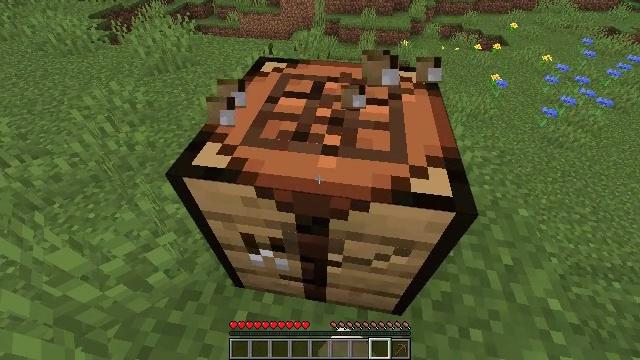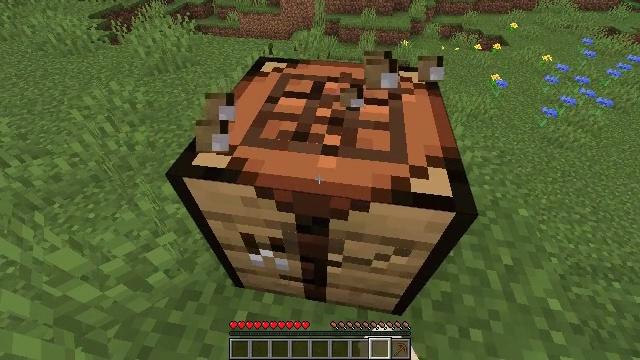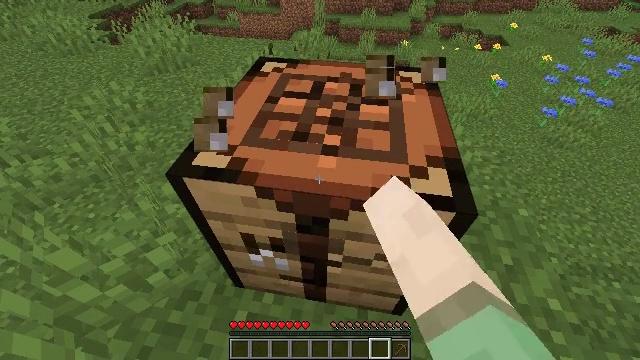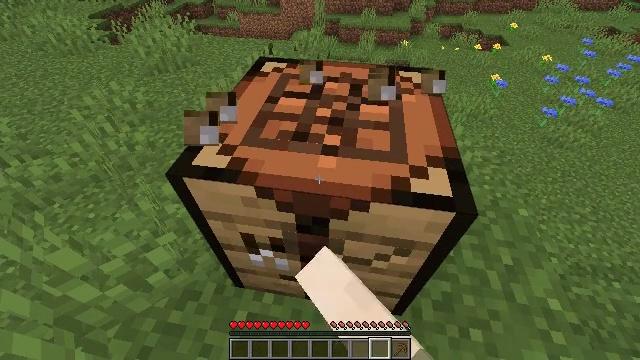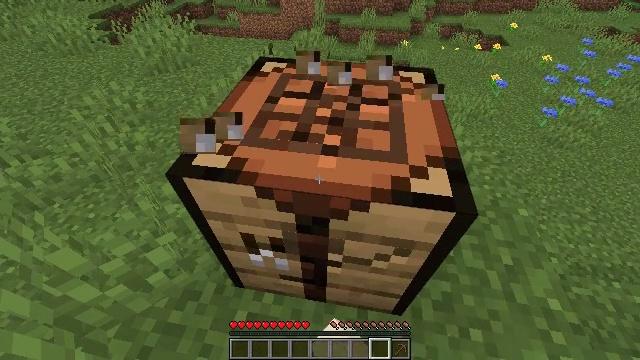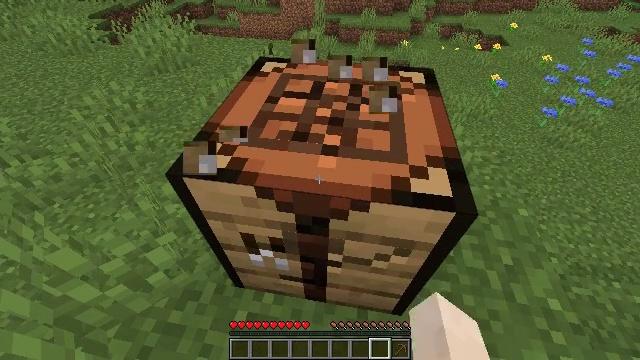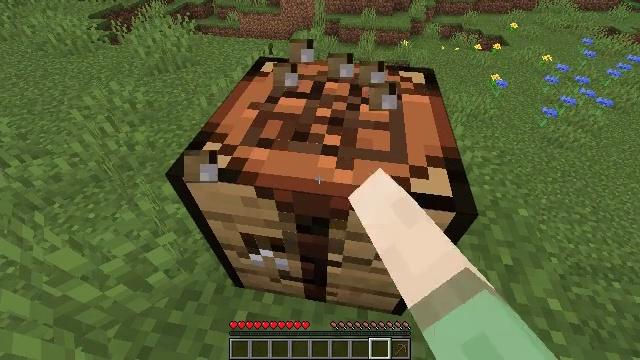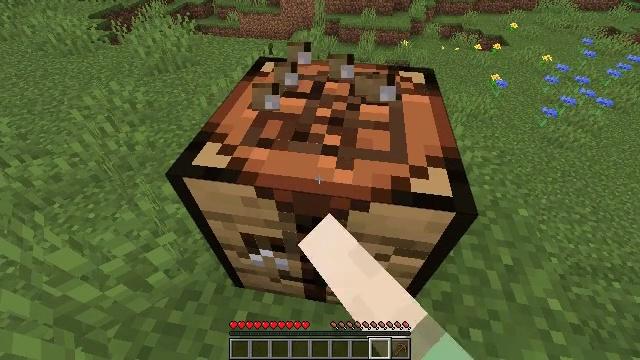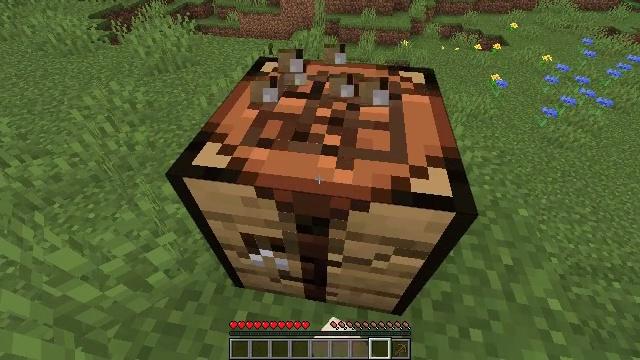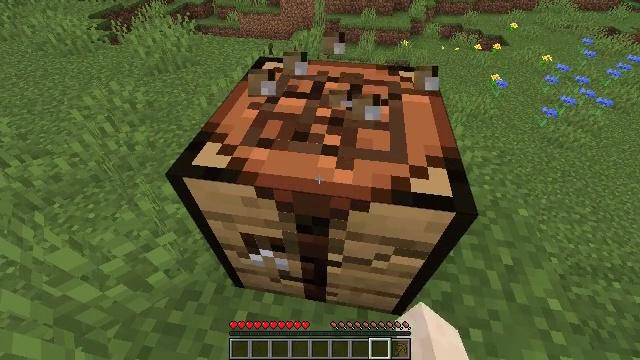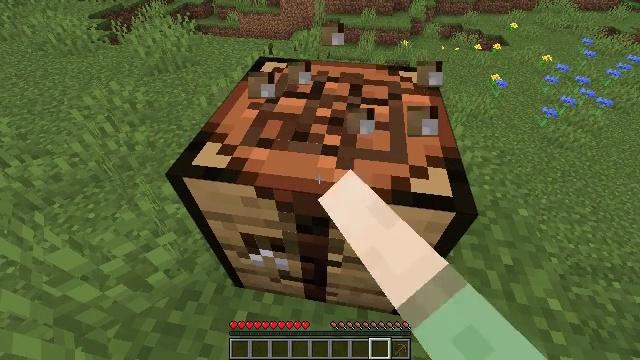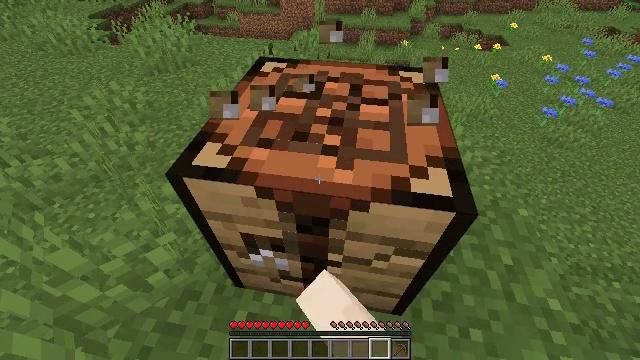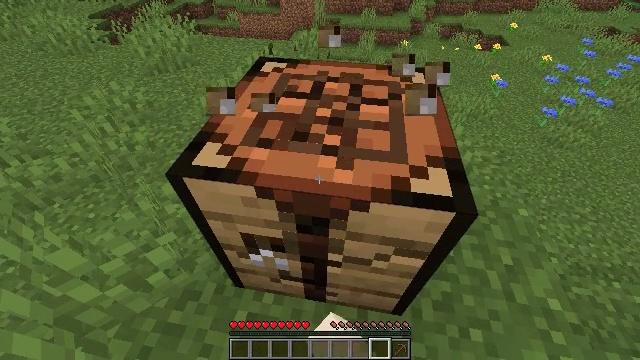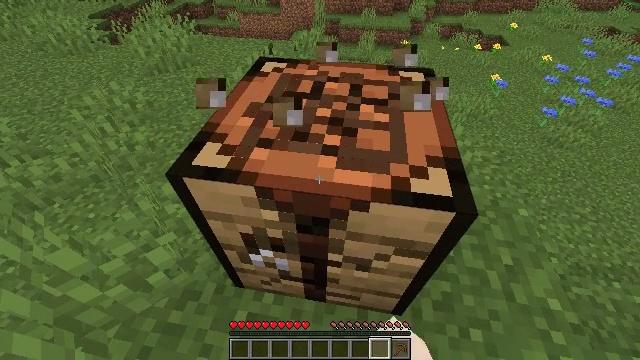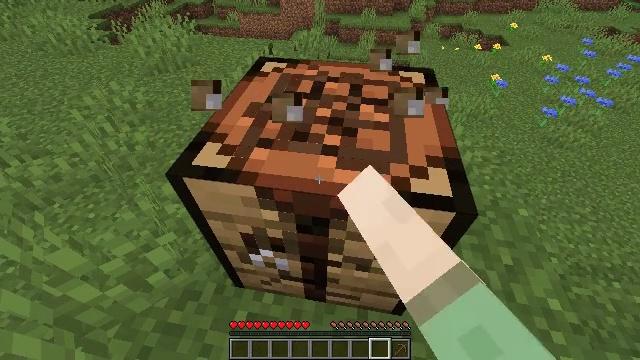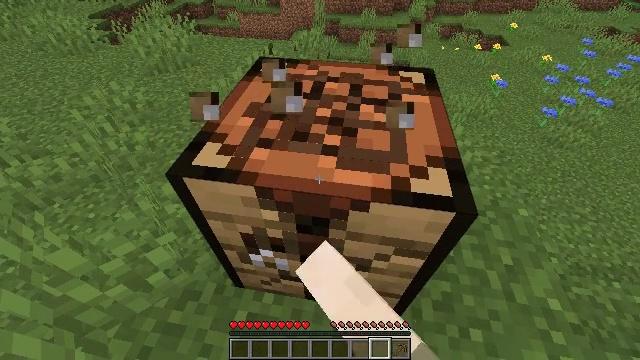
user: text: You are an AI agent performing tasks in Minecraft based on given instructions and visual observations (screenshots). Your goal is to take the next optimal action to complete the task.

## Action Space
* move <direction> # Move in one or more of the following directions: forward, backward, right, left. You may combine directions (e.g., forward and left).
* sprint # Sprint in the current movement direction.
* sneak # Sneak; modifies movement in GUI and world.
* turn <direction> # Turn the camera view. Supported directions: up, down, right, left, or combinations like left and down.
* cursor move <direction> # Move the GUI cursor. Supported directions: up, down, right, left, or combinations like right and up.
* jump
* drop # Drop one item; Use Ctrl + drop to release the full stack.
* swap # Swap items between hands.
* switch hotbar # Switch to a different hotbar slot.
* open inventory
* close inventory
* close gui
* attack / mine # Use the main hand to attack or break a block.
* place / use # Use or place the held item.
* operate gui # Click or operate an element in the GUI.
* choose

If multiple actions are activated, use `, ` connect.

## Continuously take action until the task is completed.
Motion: motion action
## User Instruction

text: Put back the crafting table.
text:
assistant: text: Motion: attack / mine
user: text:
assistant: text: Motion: attack / mine
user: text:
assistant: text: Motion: attack / mine
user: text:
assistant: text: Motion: attack / mine
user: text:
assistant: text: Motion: attack / mine
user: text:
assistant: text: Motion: attack / mine
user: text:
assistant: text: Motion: attack / mine
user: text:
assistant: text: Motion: attack / mine
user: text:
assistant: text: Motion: attack / mine
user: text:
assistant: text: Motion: attack / mine
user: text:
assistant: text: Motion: attack / mine
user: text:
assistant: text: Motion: attack / mine
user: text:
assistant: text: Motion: attack / mine
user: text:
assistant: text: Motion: attack / mine
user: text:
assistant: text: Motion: attack / mine
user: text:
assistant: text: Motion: attack / mine
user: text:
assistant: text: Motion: attack / mine
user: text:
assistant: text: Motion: attack / mine
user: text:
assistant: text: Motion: attack / mine
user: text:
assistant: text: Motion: attack / mine
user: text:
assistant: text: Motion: attack / mine
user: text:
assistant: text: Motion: attack / mine
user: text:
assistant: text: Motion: attack / mine
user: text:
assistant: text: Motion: attack / mine
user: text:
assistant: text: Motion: attack / mine
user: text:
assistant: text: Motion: attack / mine
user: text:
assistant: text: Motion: attack / mine
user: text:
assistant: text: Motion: attack / mine
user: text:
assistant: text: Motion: attack / mine
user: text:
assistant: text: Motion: attack / mine